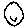
Label: smiley face